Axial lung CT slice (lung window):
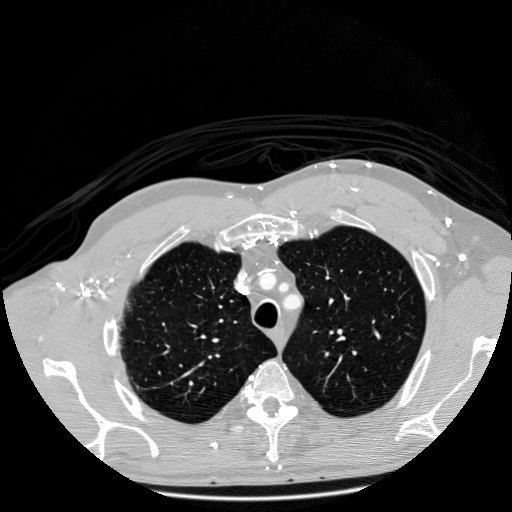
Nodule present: no